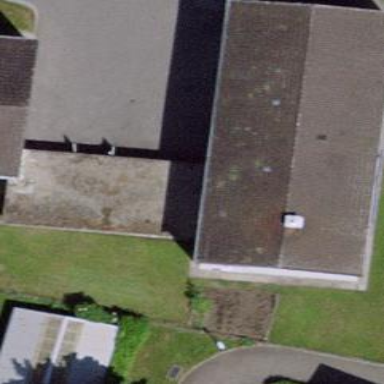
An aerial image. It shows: Flat roofed garages.